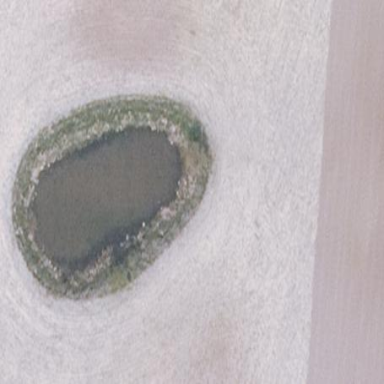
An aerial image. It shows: Serene pond surrounded by nature.